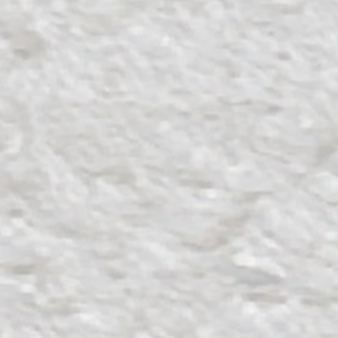
Label: other